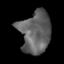
Tissue: lung
Cell type: Fibroblasts
Senescence score: 0.2153
Nuclear area (px): 1256
Mean DAPI intensity: 97.804